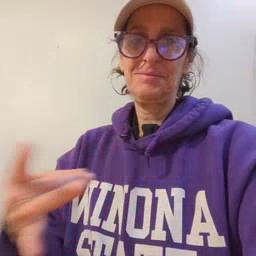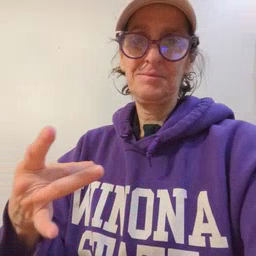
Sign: like